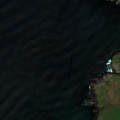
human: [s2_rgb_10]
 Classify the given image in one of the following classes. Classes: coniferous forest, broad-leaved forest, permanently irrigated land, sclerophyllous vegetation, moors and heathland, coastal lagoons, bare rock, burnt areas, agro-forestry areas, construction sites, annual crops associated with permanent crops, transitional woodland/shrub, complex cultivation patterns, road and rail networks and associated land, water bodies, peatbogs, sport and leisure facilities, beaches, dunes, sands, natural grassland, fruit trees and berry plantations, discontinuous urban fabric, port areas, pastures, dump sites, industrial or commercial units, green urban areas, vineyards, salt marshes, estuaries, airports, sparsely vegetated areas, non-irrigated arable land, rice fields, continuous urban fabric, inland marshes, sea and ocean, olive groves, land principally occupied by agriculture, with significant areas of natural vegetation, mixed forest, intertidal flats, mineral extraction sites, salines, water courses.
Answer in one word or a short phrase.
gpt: land principally occupied by agriculture, with significant areas of natural vegetation, peatbogs, sea and ocean